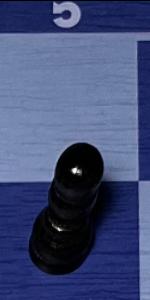
Label: Pawn_Black